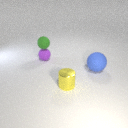
large blue rubber sphere behind small yellow metal cylinder